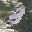
Label: 3